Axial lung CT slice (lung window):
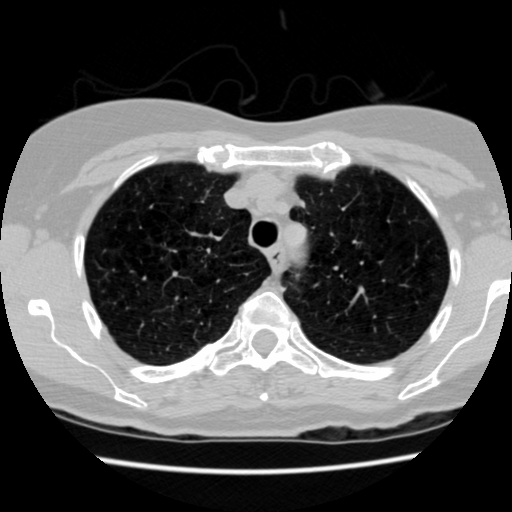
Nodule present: no